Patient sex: M
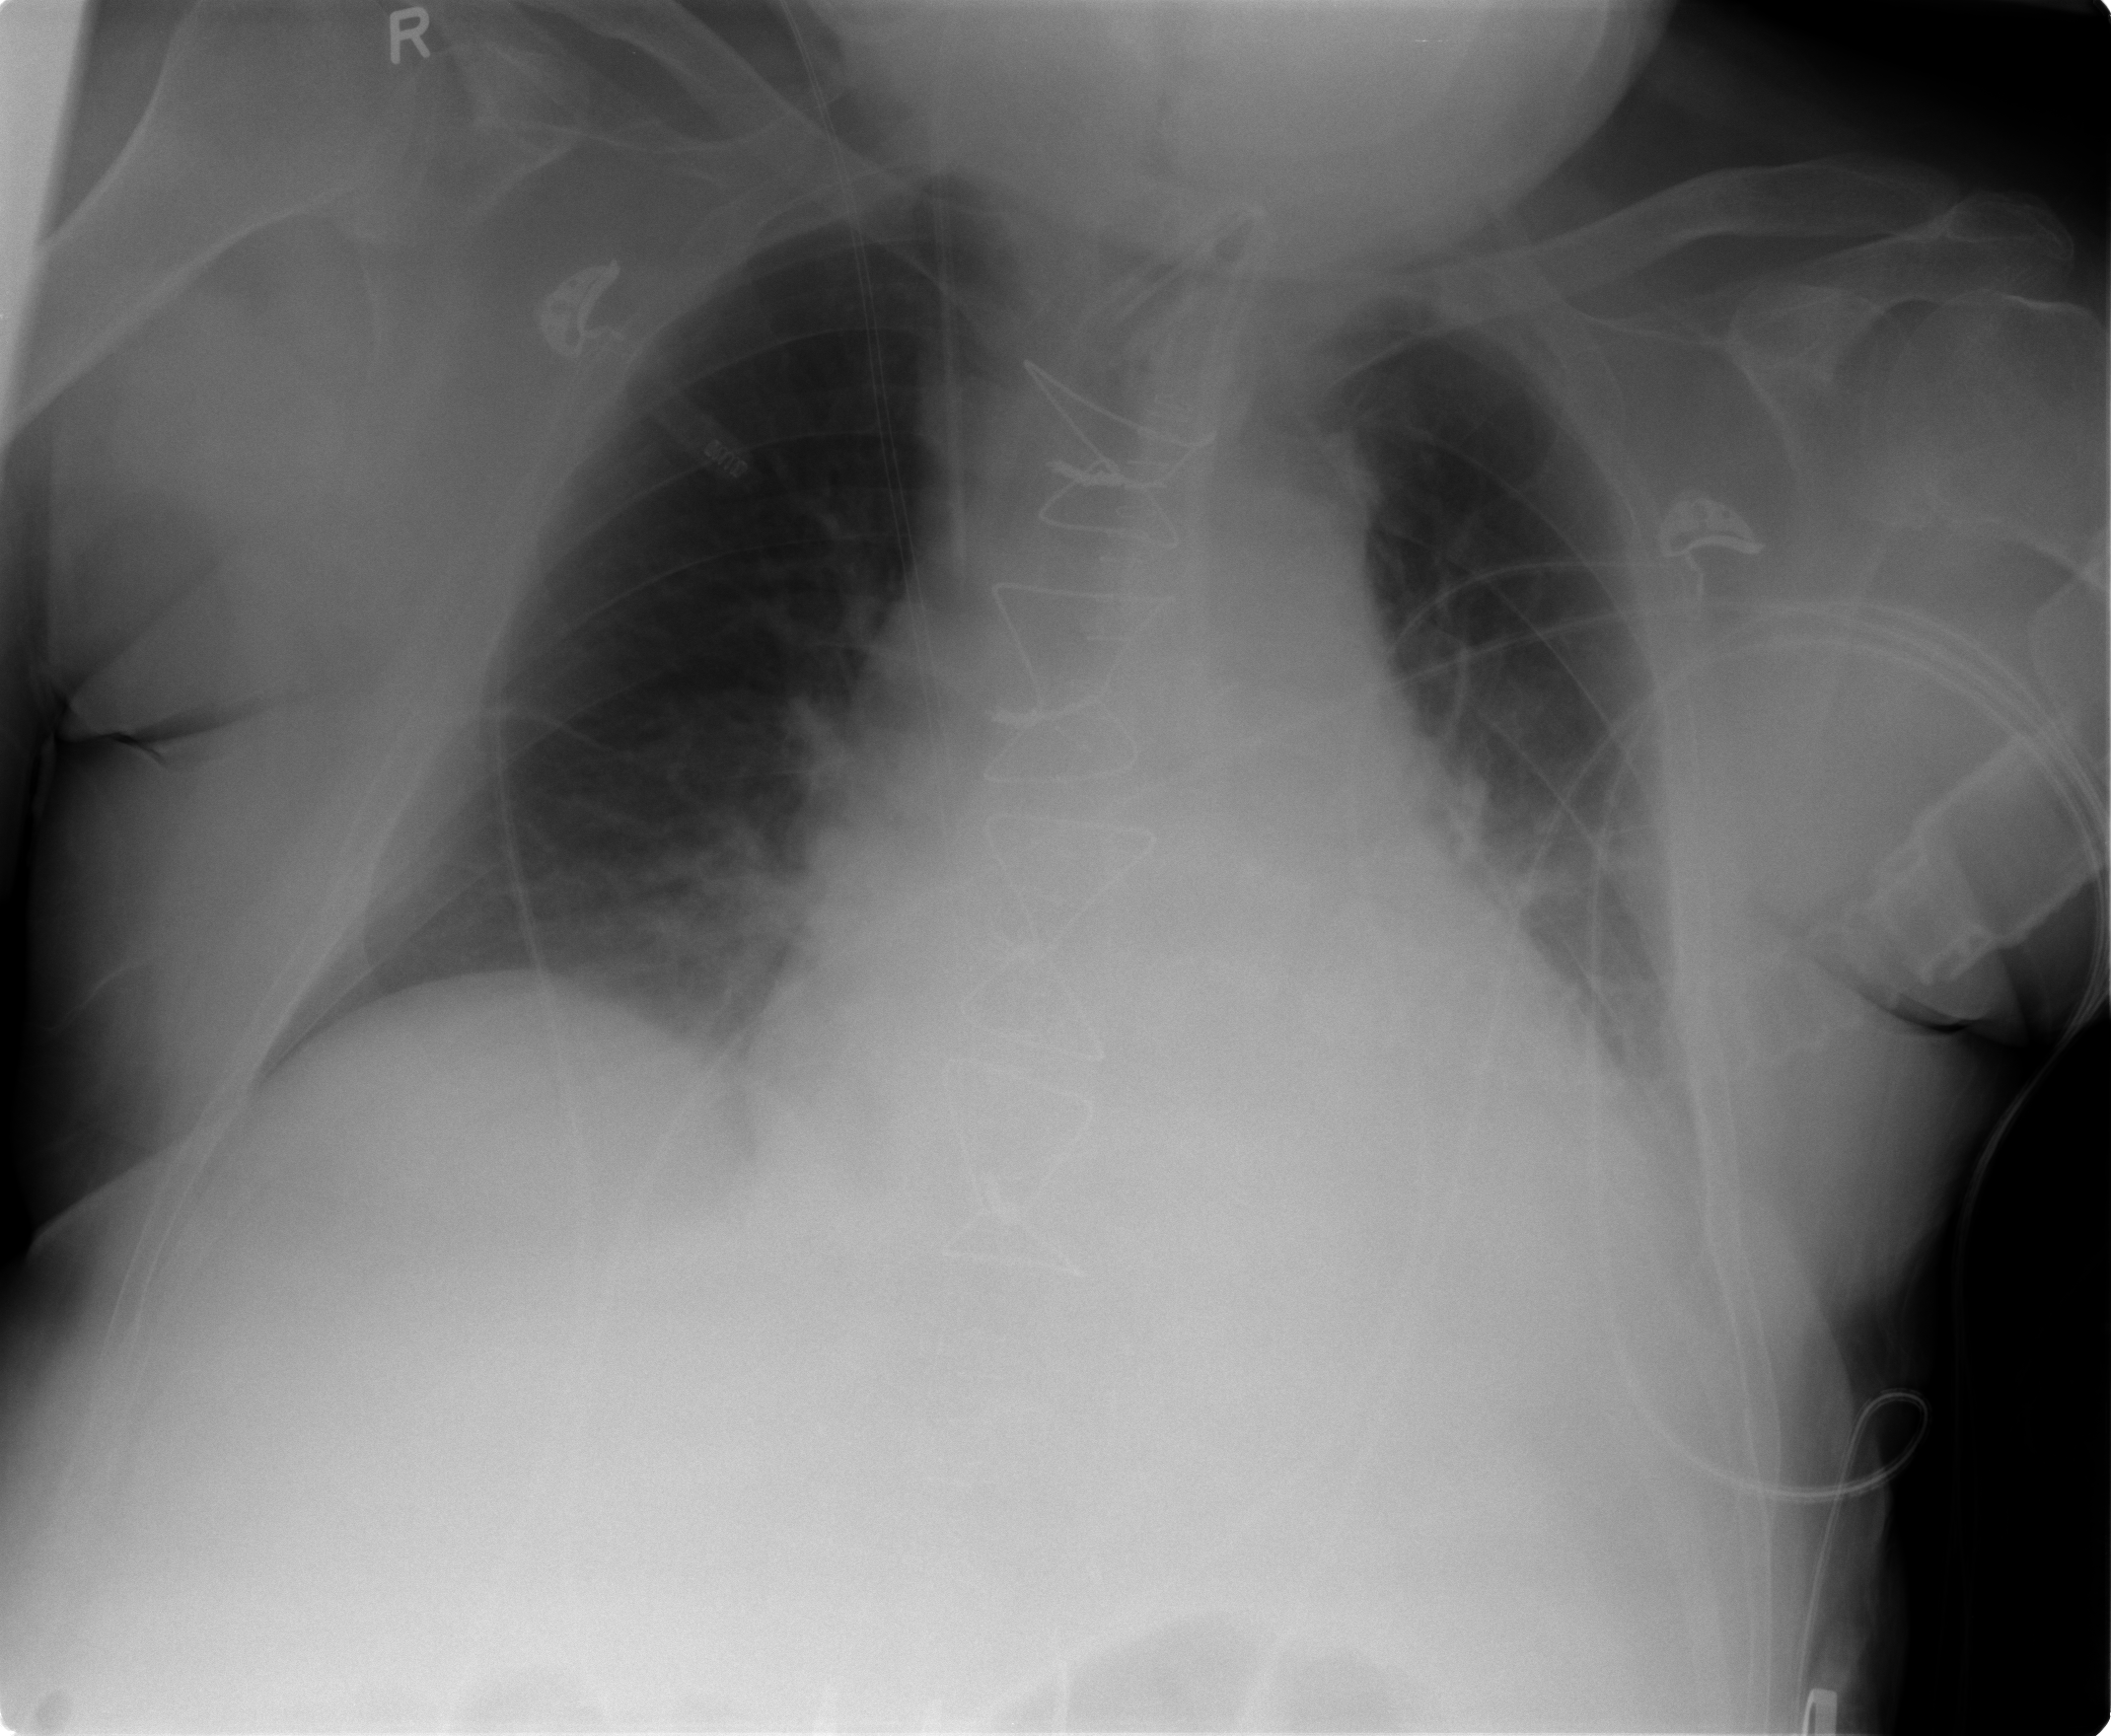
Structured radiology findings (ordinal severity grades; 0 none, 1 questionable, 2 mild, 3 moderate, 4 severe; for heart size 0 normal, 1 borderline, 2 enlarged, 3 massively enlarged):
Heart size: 2
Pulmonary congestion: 2
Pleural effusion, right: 2
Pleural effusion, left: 1
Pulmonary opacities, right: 0
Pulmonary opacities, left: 0
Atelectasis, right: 2
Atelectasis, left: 2